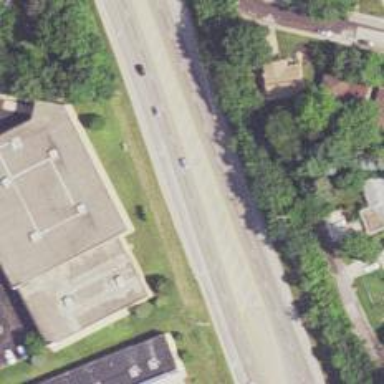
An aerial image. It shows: Trunk highway.